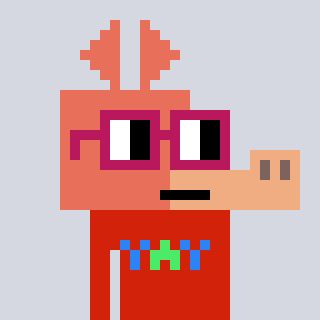
a pixel art character with square dark red glasses, a aardvark-shaped head and a red-colored body on a cool background